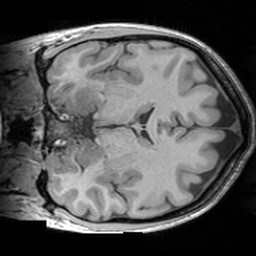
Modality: T1w
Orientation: coronal
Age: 24
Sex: female
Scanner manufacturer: siemens
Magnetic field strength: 3 T
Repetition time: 1.63 s
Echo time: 0.00311 s